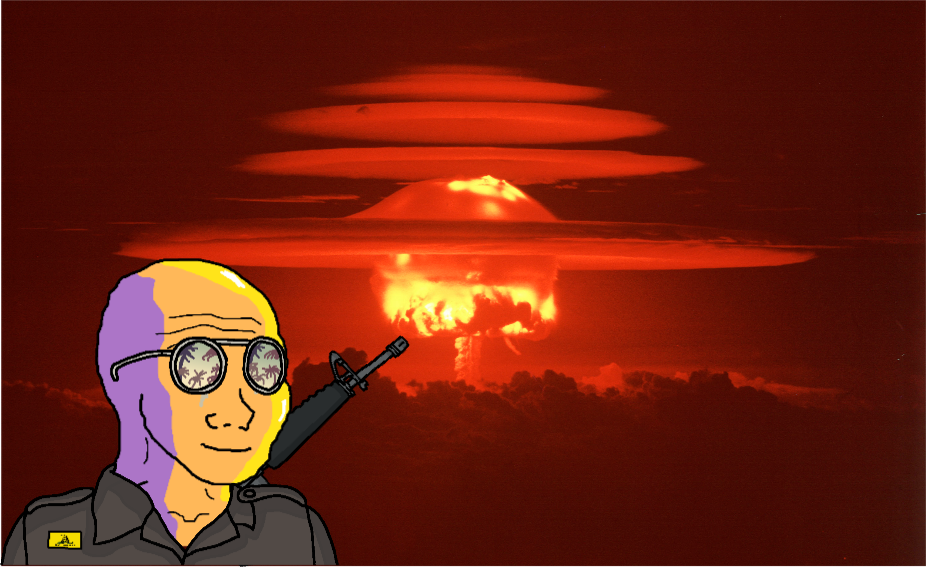
Label: 5_Wojak_with_Background